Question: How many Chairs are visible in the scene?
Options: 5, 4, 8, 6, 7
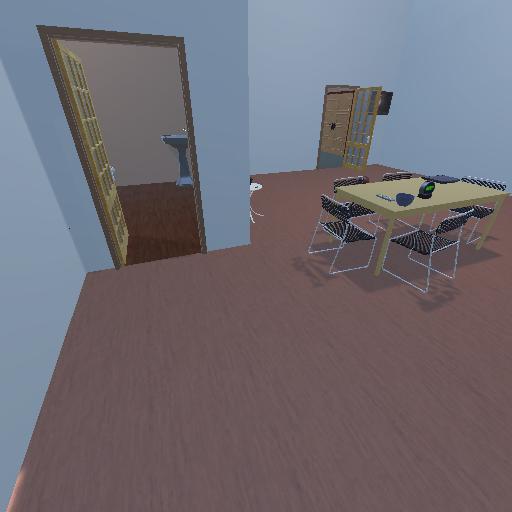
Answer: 5